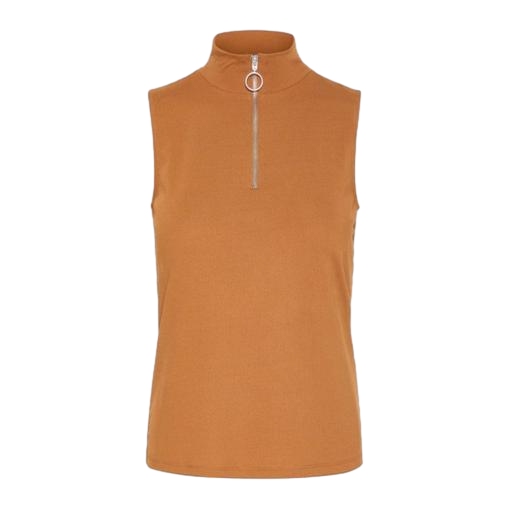
brown funnel neck vest, multicolor vero moda rust high neck blouse, sleeveless zip, white background